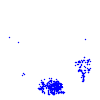
Particle: proton